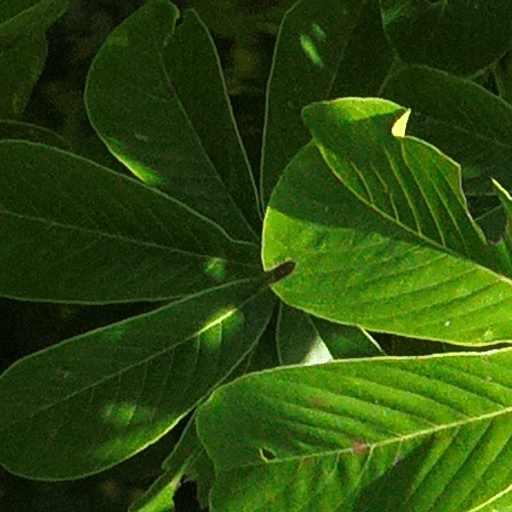
Species: Alseis blackiana
GBIF accepted scientific name: Alseis blackiana
Crown area (m\u00b2): 211.455